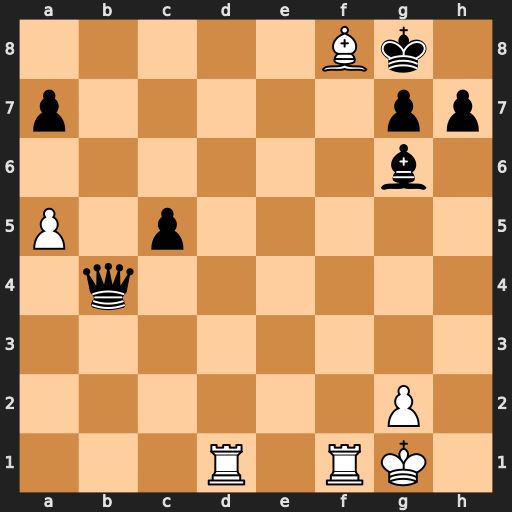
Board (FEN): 5Bk1/p5pp/6b1/P1p5/1q6/8/6P1/3R1RK1
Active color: w
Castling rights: -
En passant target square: -
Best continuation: Rd8 Qxa5 Be7+ Qxd8 Bxd8